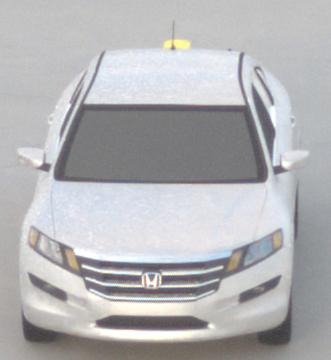
Make: Honda
Model: Crosstour
Detailed model: -
Model produced from: 2009
Model produced until: 2012
Doors: 4
Color: white
Road condition: dry road
Daytime: sunrise or sunset
Contrast: low contrast